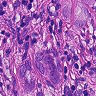
Metastatic tissue present: yes